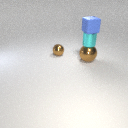
large brown metal sphere below small cyan metal cylinder